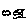
Label: fish